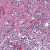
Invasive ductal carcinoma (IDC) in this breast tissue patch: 1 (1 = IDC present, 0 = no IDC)